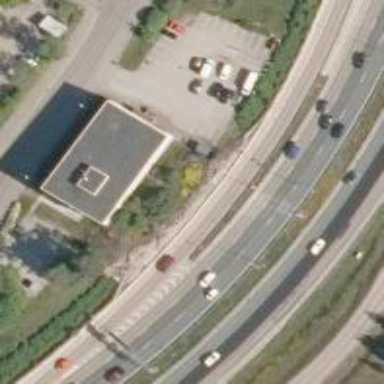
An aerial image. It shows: Trunk link highway with asphalt surface.